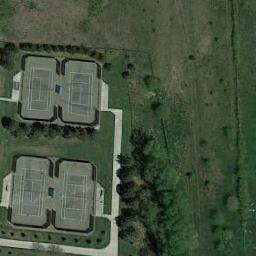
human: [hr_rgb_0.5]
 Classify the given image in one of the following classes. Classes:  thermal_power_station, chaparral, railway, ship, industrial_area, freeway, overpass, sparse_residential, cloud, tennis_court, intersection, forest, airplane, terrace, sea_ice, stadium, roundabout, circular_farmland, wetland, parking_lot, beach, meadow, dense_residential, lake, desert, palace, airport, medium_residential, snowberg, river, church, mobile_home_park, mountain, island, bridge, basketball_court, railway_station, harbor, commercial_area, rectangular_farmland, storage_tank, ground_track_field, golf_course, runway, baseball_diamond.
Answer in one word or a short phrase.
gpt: tennis_court